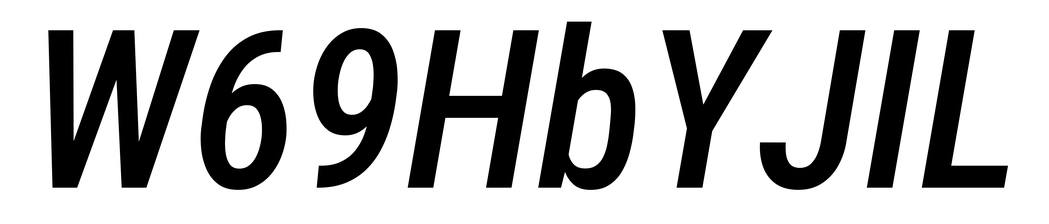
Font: Roboto-Italic_Condensed_Medium_Italic